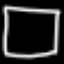
Label: square